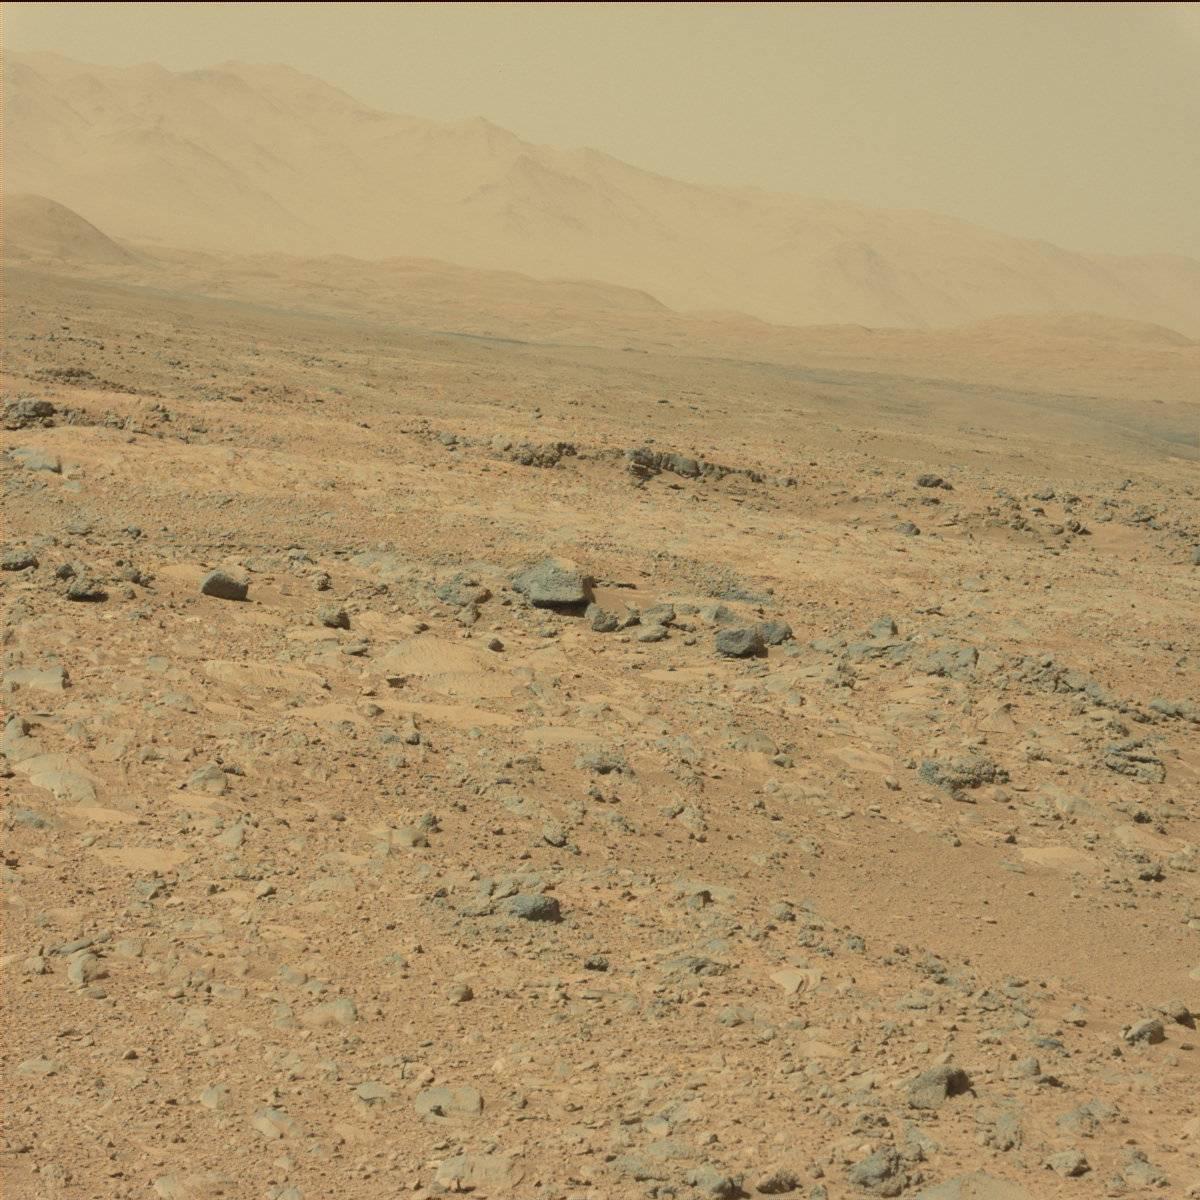
Terrain classes present: Bedrock, Ridge, Rock, Sand / Soil, Sky